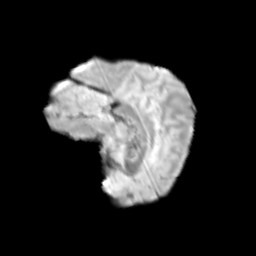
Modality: T2w
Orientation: sagittal
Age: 11
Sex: female
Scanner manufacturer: siemens
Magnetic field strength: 3 T
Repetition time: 3.8 s
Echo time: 0.07 s